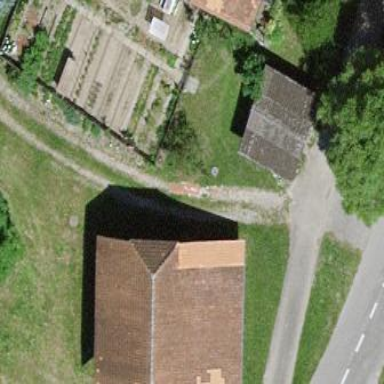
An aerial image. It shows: Barn.